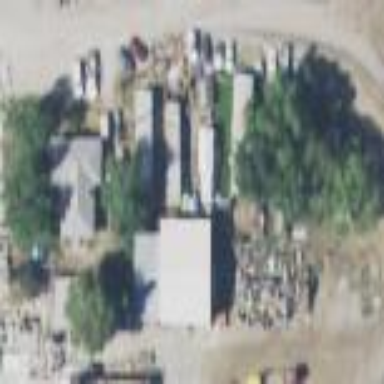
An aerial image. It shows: Residential area designated as trailer park.